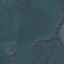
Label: Pasture